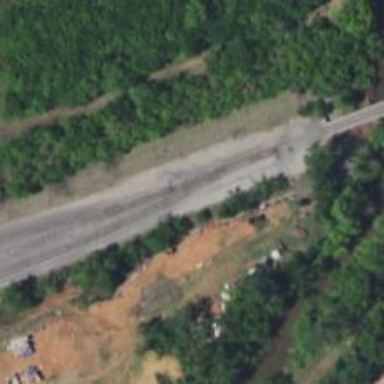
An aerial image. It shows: Railway siding for service.